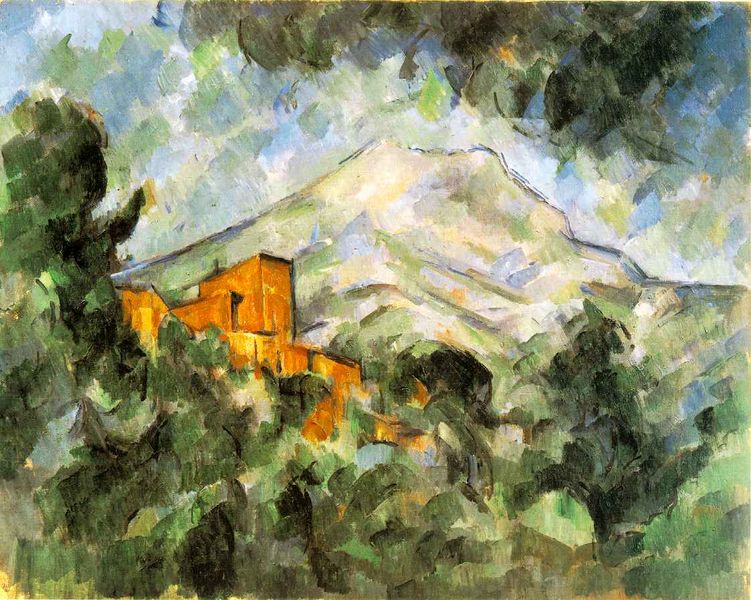
Titel: Stencil
Künstler: Sucht
Standort: München
Schlagwörter: kopf, mann, schatten, gelb, stadt, ausschnitt, frau, grau, köpfe, nase, ohr, profil, schwarz, straße, weiss, zeichnung, gesichter, wand, augen, porträt, haare, paar, krone, schrift, kuss, küssen, liebe, modern, risse, mauer, farbe, schaden, detail, vergnügen, zeitgenössisch, wandmalerei, wange, foto, wände, druck, text, flecken, putz, liebende, fresko, kleckse, verlaufen, riss, felcken, schablone, graffiti, stadtleben, spray, street art, tattou, sucht, begehrung, sprühfarbe, wndtattou, graphiti, stancel, sprüh